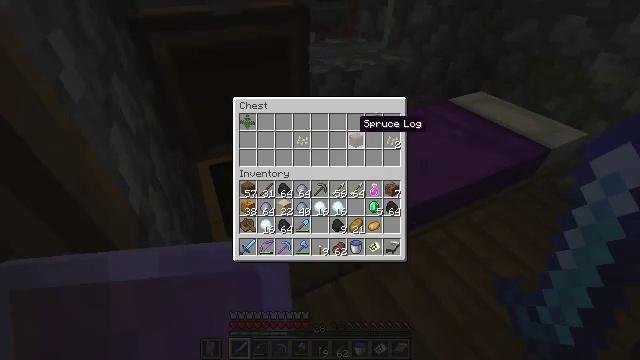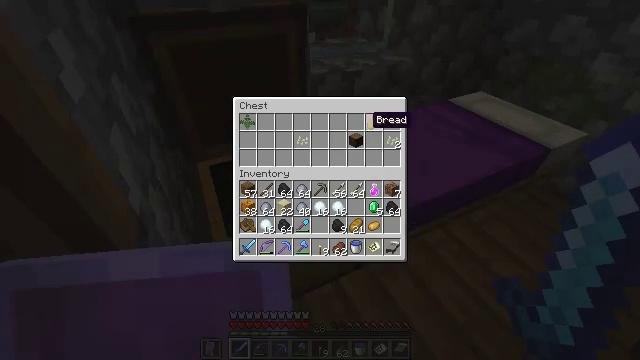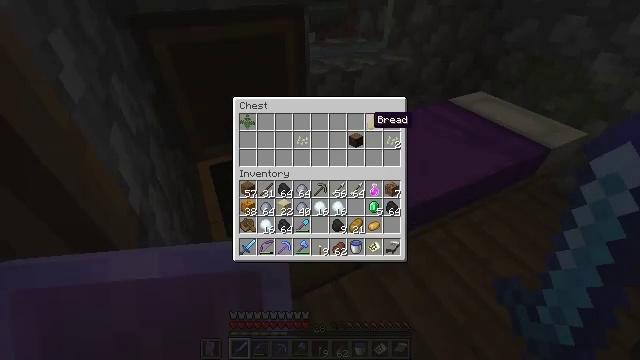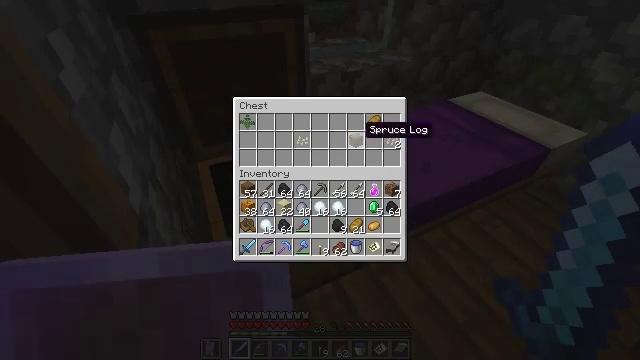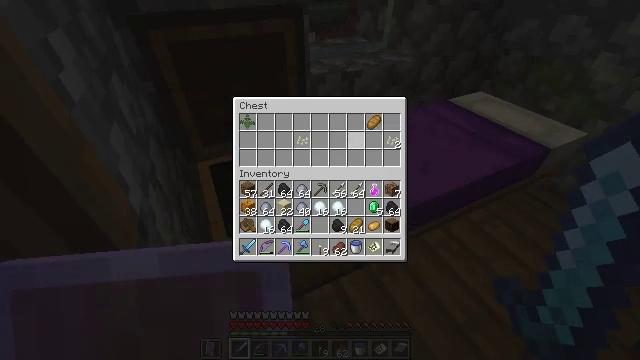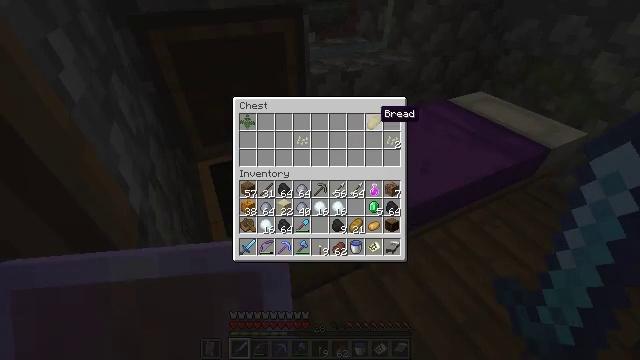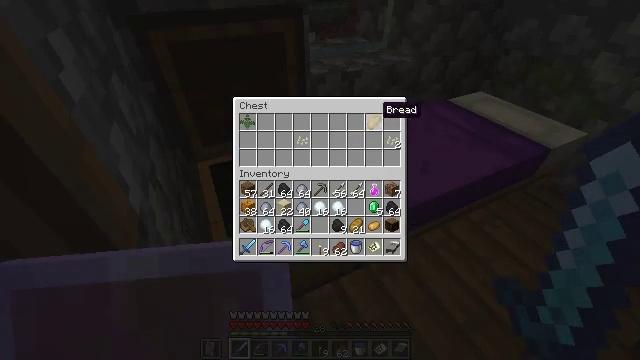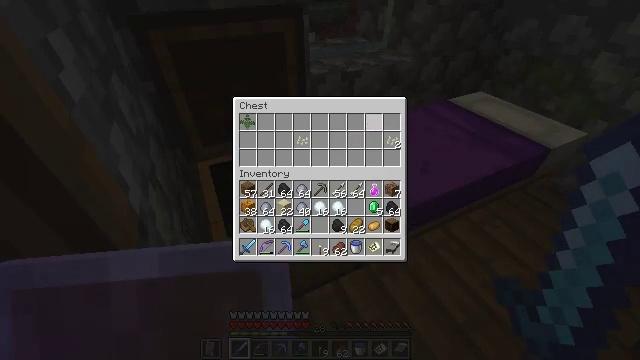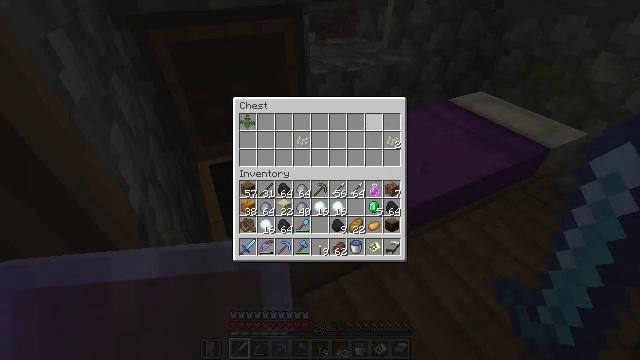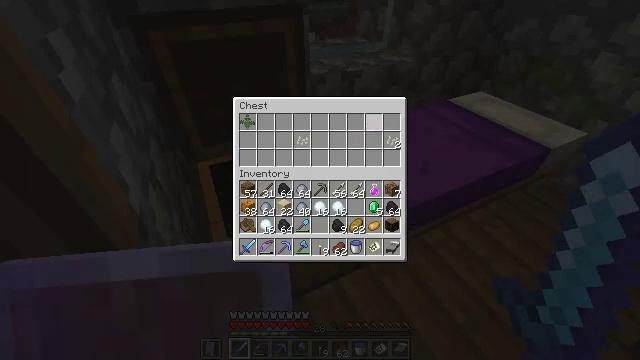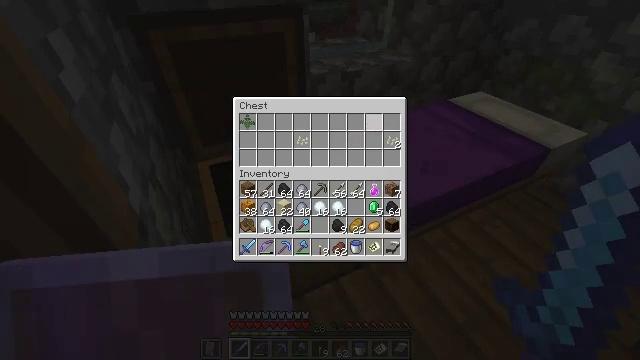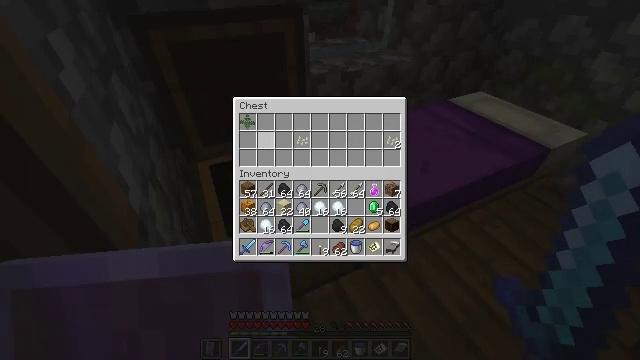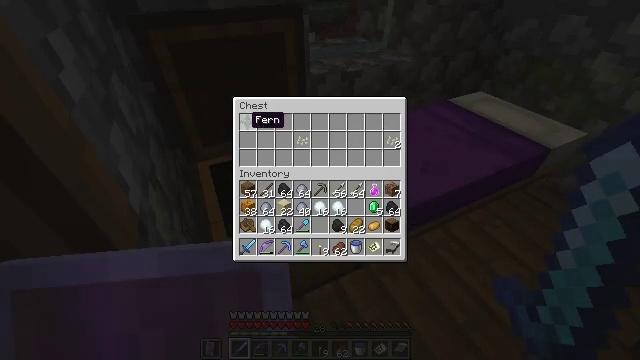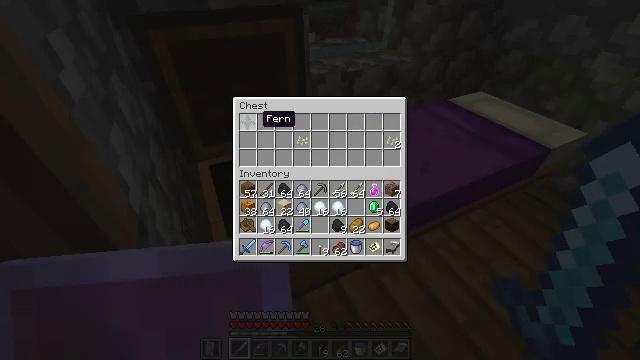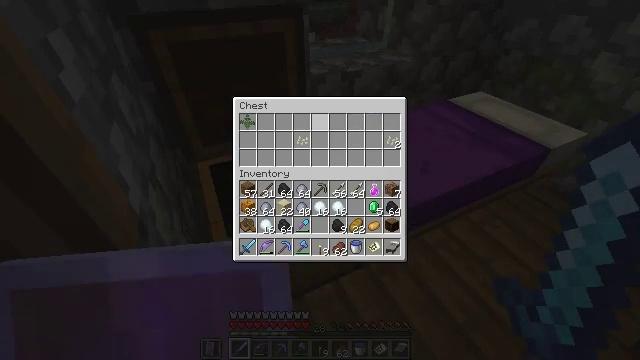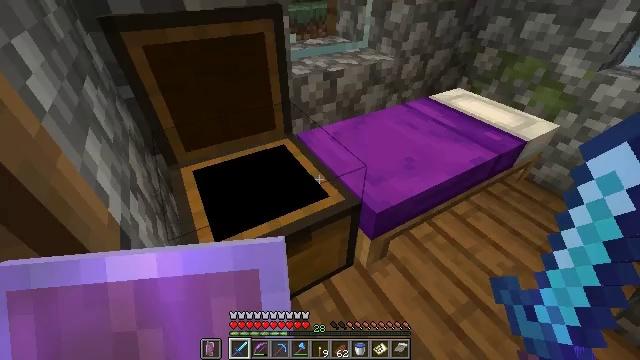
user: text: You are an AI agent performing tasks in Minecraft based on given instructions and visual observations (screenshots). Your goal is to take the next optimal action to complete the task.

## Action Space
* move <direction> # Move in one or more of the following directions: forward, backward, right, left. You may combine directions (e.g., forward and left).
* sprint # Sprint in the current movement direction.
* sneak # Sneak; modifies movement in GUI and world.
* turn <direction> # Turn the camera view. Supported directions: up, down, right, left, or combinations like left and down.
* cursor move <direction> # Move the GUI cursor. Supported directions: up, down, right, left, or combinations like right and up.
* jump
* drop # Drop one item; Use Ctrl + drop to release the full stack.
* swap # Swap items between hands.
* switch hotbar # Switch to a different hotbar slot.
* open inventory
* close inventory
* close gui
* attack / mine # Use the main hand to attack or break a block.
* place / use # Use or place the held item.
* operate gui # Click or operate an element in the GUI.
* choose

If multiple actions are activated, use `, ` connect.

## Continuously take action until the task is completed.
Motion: motion action
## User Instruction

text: Get the crafting table into the inventory.
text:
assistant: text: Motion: sneak, cursor move right
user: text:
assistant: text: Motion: sneak
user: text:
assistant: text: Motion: sneak, cursor move left and down
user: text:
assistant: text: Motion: sneak, operate gui
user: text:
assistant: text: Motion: sneak, cursor move right and up, operate gui
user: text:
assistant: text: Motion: sneak
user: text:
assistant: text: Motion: sneak, operate gui
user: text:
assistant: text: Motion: sneak, operate gui
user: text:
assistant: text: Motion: sneak
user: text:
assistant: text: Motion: sneak
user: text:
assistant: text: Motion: sneak, cursor move left and down
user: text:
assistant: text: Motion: sneak, cursor move left
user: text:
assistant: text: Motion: sneak, cursor move right
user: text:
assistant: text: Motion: sneak, cursor move right
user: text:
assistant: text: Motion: cursor move right
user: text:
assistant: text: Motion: turn right, close gui
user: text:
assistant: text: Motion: turn right and down
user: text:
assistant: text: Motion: move back, turn right and down
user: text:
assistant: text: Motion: move back, turn right and up
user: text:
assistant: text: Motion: move back, turn up
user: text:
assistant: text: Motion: move back
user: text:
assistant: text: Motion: move back and move left, turn left and up
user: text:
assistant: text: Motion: move back and move left, turn left and up
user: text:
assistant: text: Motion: move back and move left, turn right and up
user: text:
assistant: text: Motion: move back and move left
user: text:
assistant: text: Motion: move back and move left, turn right
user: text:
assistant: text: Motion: move back and move left, turn right and up
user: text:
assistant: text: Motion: move back and move left, turn right and up, use / place
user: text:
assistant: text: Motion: move back, turn right, use / place
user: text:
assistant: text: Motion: move back, turn right and down